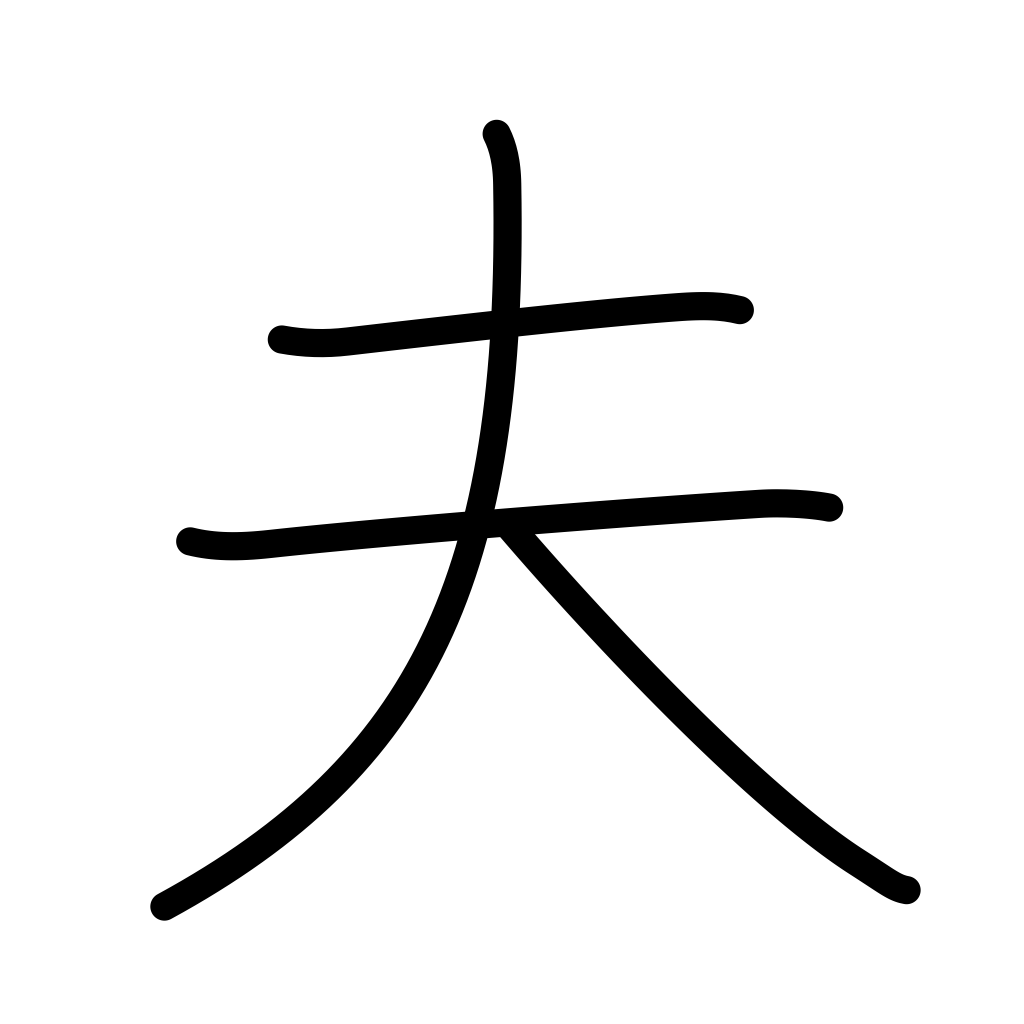
Meaning: husband, man